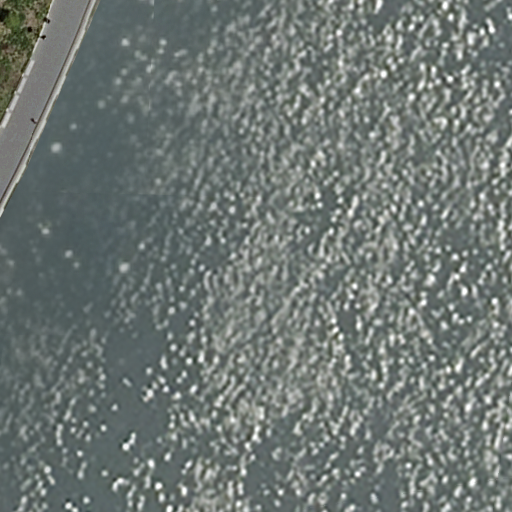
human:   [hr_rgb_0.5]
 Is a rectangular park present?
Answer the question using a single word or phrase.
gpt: yes

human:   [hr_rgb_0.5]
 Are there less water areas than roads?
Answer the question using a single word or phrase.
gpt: no

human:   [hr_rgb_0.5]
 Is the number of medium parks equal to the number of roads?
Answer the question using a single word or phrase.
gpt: no

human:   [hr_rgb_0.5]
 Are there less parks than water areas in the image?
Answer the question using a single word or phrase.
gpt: no

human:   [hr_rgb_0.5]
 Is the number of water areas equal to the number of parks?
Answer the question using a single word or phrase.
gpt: yes

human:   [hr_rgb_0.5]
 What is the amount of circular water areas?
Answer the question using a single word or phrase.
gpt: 0

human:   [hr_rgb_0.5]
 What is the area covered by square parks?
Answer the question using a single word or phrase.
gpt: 0m2

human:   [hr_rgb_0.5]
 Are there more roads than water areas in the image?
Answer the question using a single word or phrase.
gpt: no

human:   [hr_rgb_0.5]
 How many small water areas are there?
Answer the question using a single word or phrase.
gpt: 0

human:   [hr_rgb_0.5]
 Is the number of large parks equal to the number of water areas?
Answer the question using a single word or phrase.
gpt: yes

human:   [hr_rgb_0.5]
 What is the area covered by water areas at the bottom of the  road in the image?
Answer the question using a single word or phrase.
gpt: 0m2

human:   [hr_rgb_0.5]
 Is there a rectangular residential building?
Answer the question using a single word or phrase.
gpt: no

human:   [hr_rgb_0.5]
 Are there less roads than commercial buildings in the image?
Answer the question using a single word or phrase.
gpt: no

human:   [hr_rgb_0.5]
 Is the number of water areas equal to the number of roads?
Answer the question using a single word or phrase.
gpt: yes

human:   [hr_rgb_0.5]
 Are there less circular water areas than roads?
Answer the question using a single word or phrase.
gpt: yes

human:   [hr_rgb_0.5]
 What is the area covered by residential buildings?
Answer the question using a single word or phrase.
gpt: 0m2

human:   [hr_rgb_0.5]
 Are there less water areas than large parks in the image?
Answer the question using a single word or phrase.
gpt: no

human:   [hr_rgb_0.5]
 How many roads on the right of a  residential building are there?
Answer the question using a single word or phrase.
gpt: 0

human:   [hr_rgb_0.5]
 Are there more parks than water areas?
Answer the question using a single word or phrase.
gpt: no

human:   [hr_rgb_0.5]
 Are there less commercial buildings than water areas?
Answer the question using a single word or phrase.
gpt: yes

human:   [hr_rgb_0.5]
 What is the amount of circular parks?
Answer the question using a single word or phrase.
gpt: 0

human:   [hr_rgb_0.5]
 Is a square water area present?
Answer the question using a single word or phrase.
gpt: no

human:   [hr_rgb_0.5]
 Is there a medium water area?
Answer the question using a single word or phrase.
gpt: no

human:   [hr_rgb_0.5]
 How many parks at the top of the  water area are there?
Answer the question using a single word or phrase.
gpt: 1

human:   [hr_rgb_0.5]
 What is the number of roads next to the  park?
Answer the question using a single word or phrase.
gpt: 1

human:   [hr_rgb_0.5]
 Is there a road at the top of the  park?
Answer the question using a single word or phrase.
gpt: no

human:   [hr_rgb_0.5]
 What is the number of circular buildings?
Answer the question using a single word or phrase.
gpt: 0

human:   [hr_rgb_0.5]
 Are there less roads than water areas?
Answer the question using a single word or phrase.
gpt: no

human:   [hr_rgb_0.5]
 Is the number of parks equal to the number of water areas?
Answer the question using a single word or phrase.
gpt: yes

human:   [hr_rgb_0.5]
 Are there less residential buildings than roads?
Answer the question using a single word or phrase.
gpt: yes

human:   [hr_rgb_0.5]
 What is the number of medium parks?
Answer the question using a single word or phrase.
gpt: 0

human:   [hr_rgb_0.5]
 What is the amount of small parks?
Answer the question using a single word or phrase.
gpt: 0

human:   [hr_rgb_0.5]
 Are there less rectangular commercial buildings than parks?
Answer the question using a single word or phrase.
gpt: yes

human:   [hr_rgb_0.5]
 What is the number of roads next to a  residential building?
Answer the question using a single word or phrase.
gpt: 0

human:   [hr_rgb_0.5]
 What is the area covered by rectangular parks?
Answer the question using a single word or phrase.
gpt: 4644m2

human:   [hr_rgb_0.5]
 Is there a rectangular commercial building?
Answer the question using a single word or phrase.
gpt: no